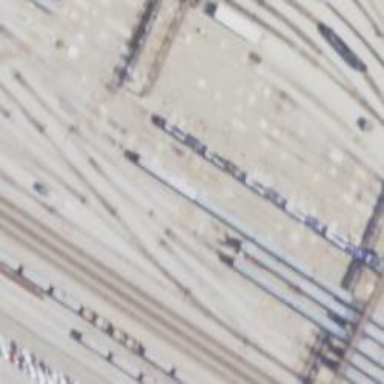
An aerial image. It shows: Railway yard.